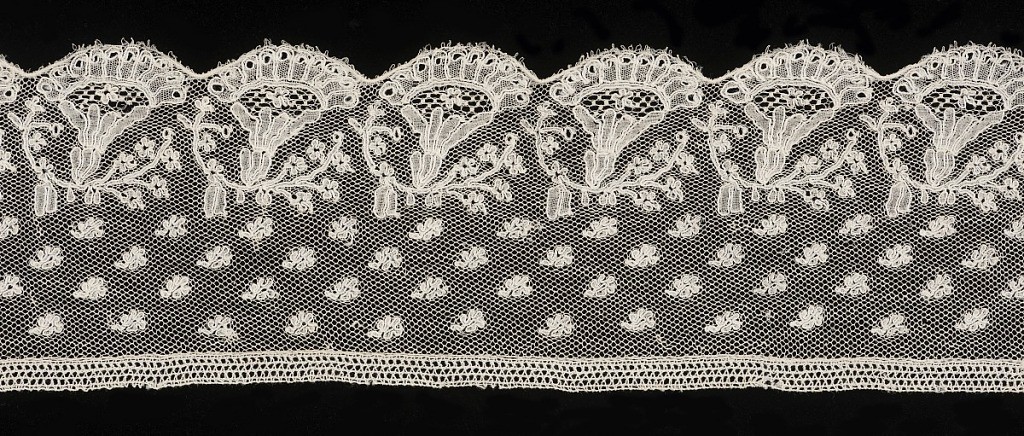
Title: Border
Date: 18th–19th century
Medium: linen Technique: bobbin lace, Mechlin style
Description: Border, linen, bobbin lace, Mechlin. Fond: Vrai Droschel. Pattern of floral sprays. Modes: Réseau mouche.